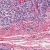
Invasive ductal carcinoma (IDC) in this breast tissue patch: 1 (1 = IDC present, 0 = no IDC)